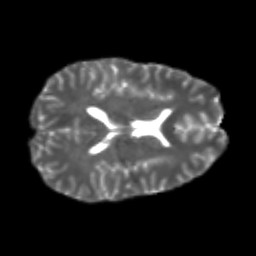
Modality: T2w
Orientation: axial
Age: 25
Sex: male
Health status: healthy
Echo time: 0.074 s